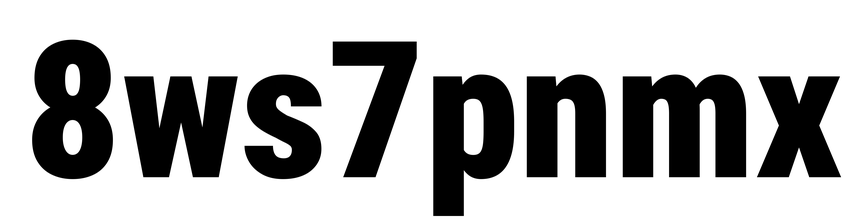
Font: Roboto_Condensed_Black